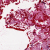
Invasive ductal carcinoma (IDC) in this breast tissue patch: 0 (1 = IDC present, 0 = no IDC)